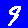
Digit: 9